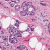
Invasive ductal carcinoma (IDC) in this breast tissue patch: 1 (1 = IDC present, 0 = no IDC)